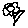
Label: flower